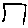
Label: square